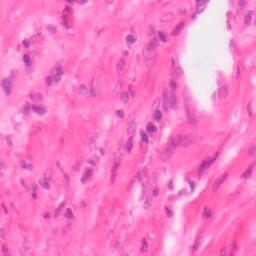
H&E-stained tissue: Colon